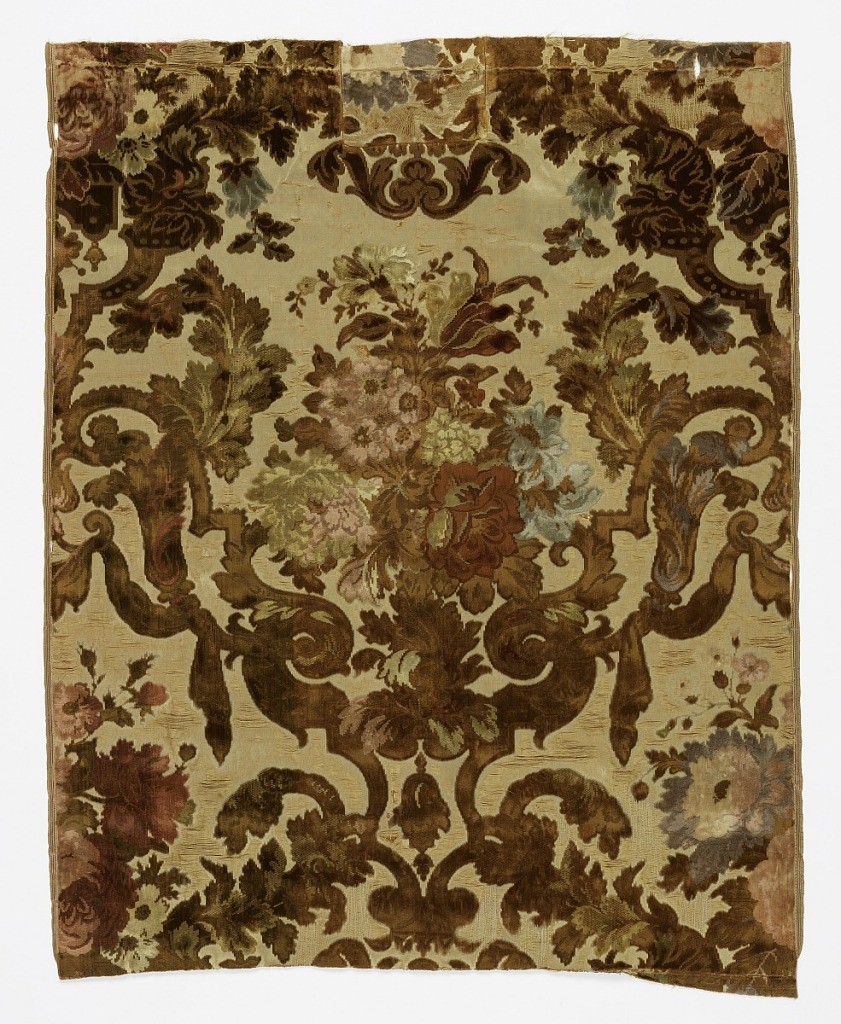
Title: Fragments
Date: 1850–70
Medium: silk Technique: supplementary warp pile (velvet), voided, in satin ground with cut and uncut pile
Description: Six fragments of velvet with an ivory satin ground and cut and uncut pile in shades of brown, green, rose and red. Large scale symmetrical arrangement with a floral bouquet framed by foliage, drapery and scrolls.